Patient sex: M
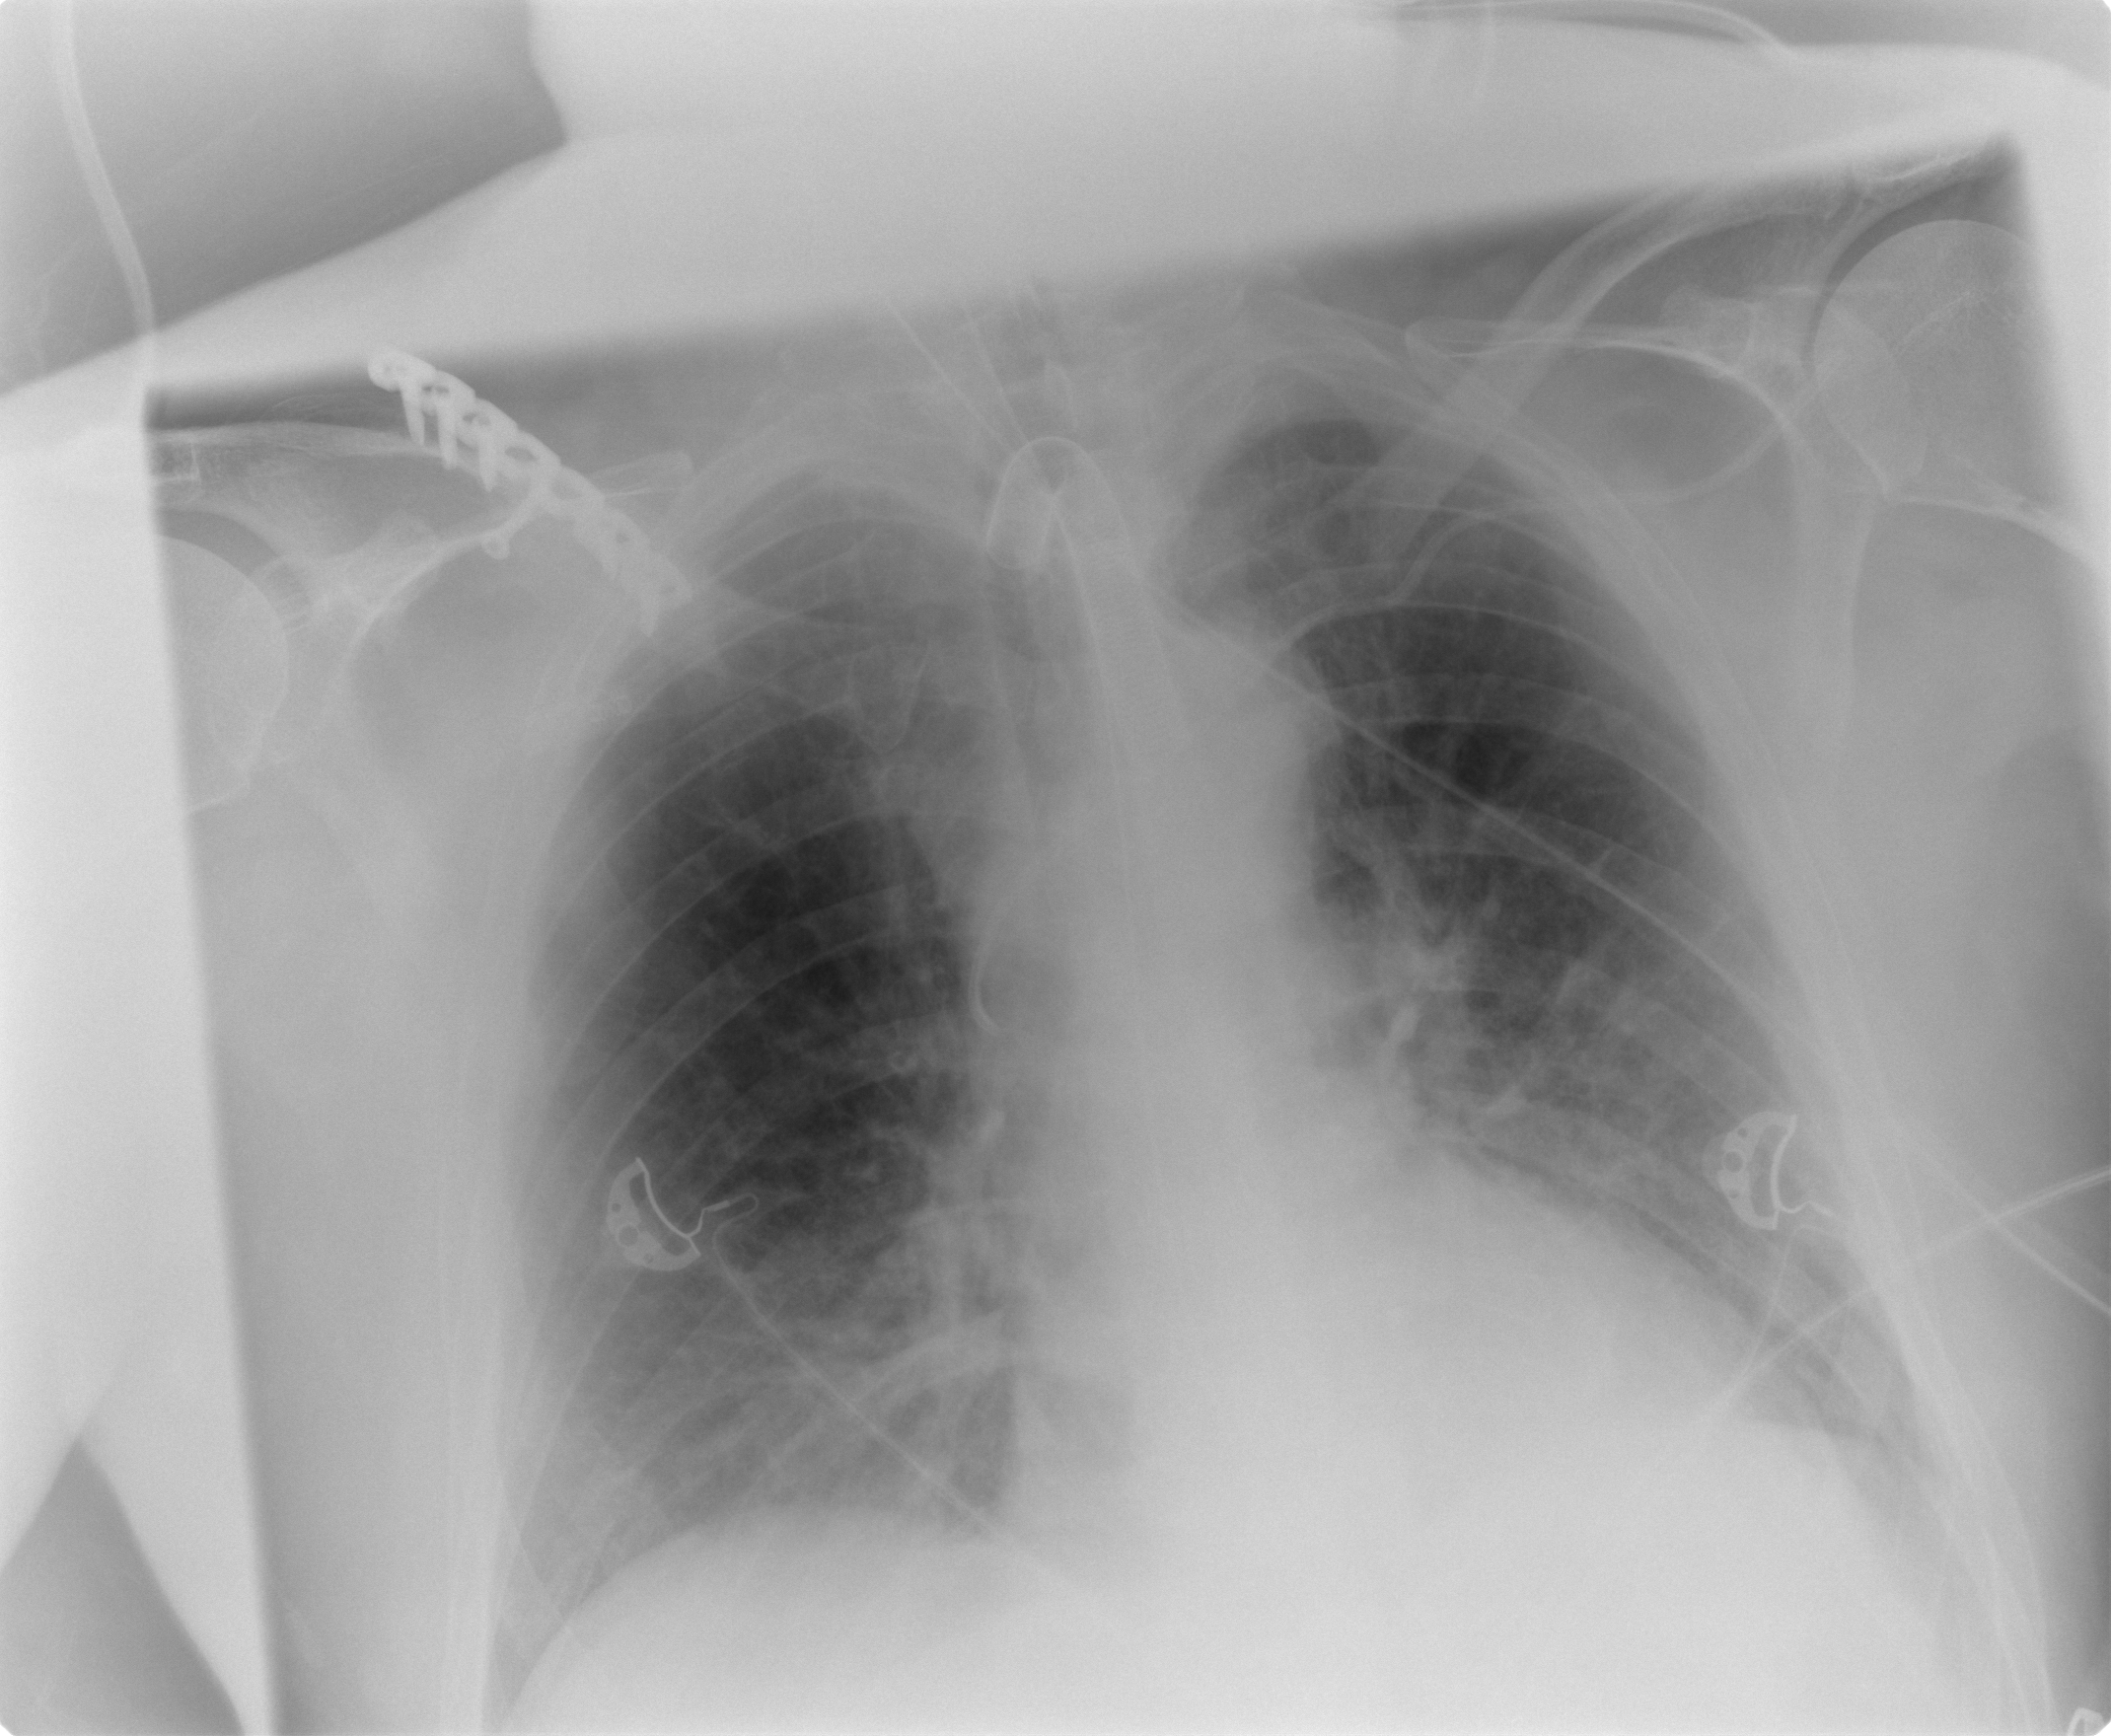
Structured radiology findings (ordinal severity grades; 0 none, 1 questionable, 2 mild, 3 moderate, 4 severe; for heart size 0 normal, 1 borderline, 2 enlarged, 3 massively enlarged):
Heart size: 0
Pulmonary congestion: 2
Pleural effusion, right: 0
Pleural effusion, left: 1
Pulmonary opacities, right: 0
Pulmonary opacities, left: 0
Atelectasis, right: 0
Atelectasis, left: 0